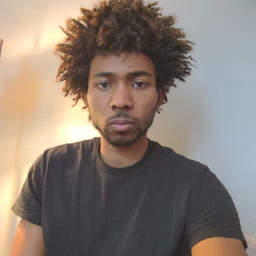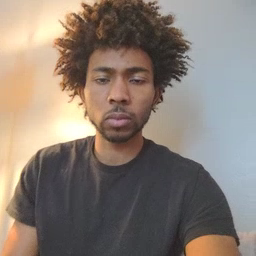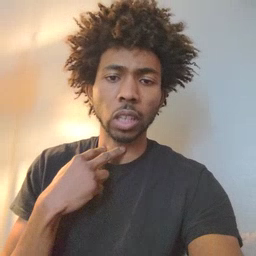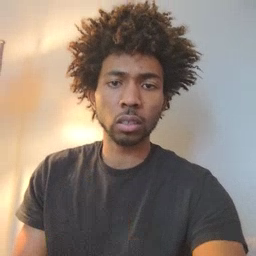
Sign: stuck